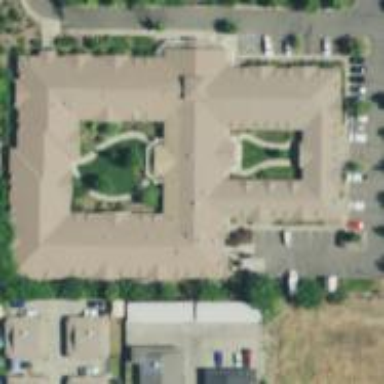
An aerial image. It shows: Nursing home building.